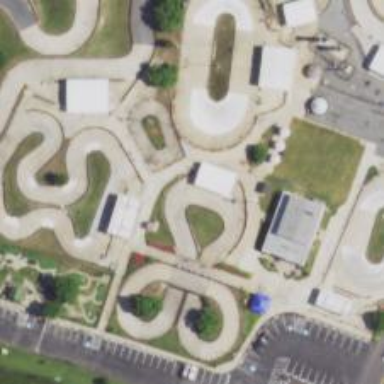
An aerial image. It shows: Karting raceway road for racing enthusiasts.